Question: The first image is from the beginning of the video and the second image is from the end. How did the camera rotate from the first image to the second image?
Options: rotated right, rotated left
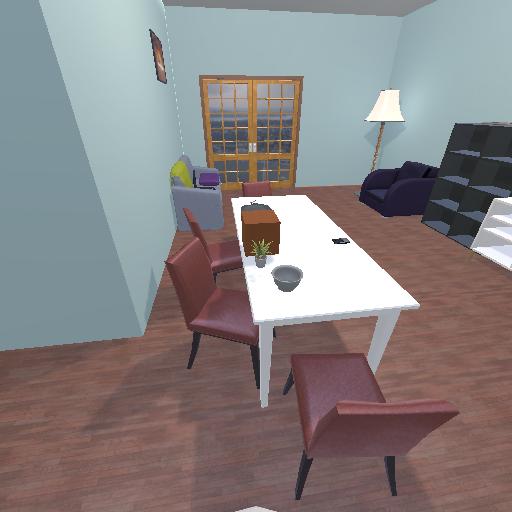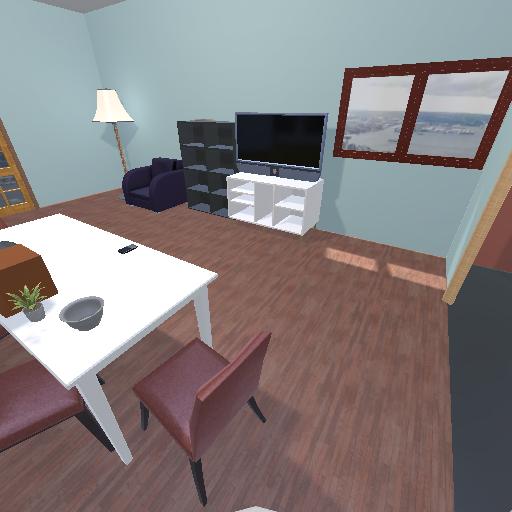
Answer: rotated right